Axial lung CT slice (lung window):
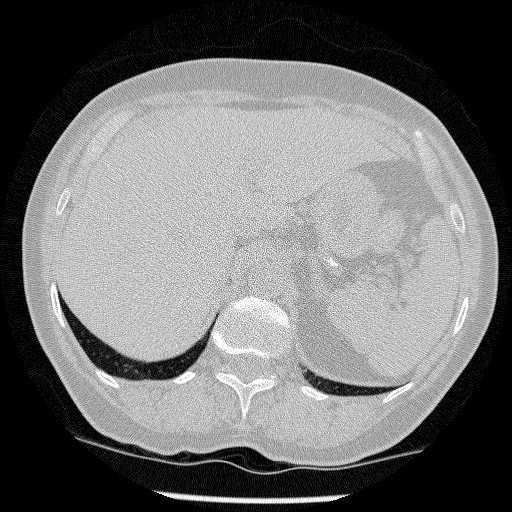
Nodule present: no